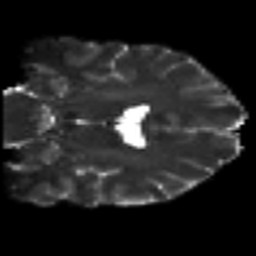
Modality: T2w
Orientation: coronal
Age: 34
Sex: male
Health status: healthy
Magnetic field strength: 3 T
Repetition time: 8.4 s
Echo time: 0.0926 s